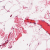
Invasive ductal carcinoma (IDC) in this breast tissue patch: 0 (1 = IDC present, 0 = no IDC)